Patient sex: F
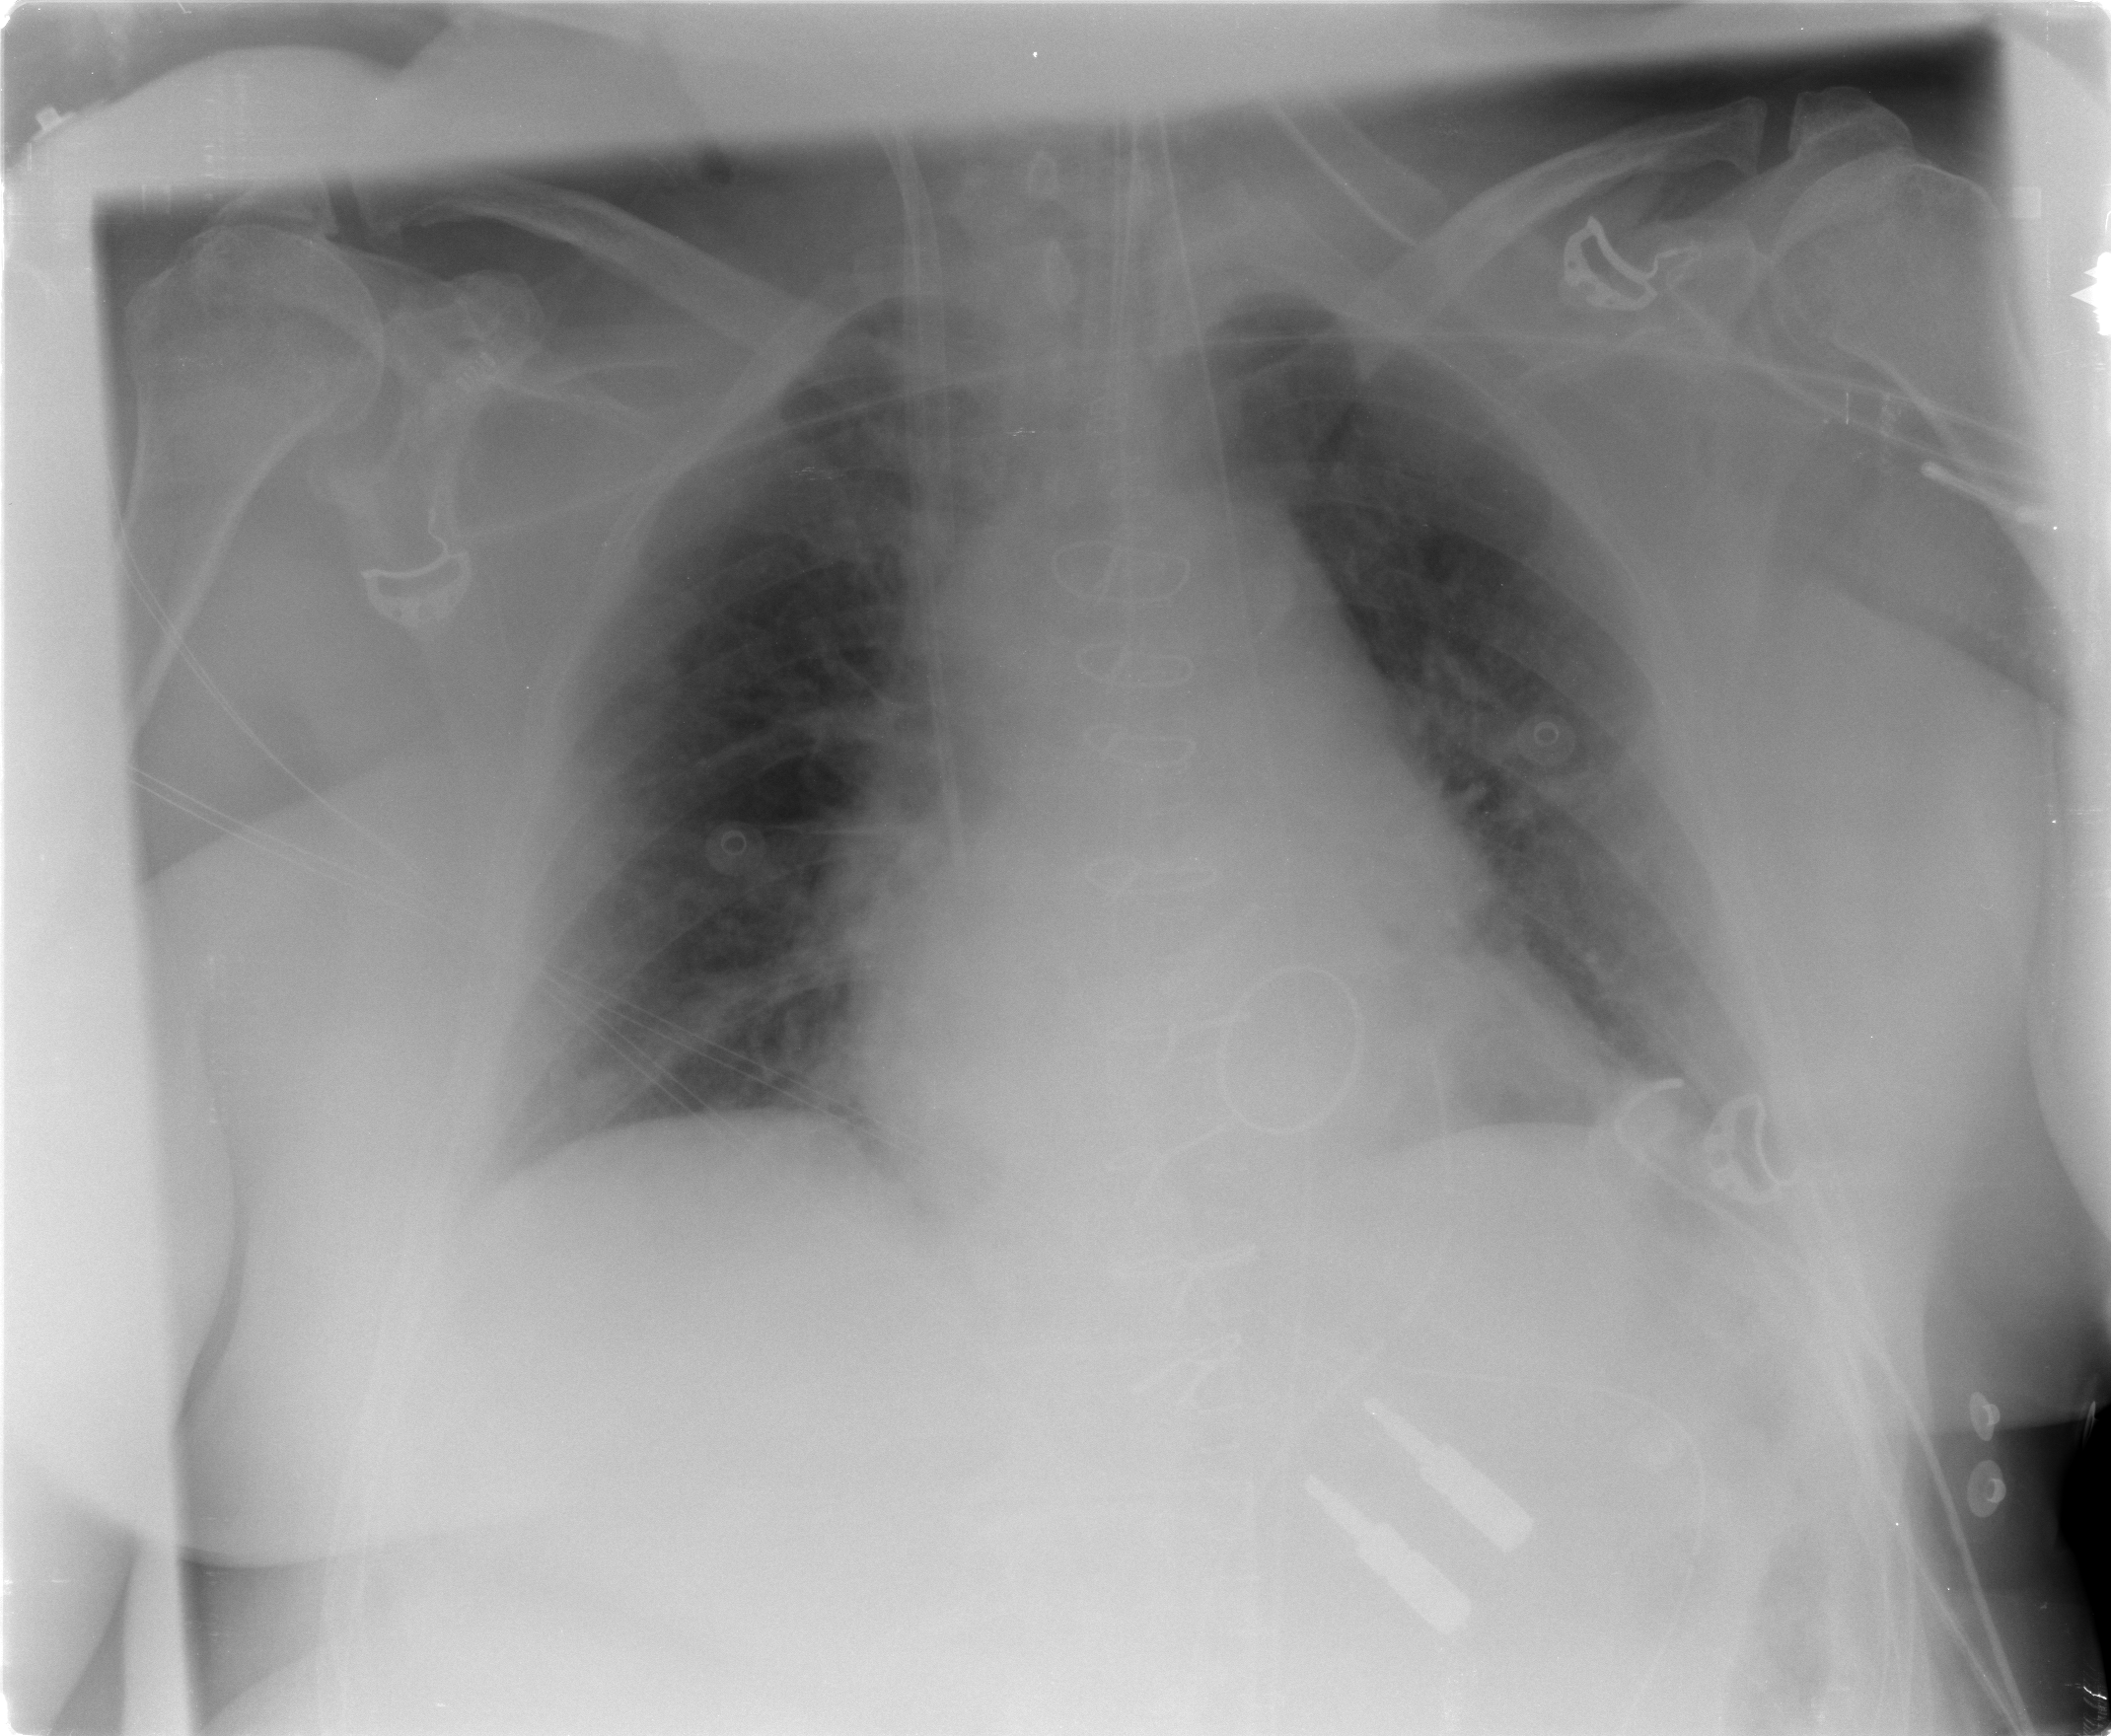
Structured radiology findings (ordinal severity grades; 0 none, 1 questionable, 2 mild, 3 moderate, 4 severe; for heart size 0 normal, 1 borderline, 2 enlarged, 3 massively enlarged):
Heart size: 2
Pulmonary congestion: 2
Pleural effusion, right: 1
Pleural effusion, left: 1
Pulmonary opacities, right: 2
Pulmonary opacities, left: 2
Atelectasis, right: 2
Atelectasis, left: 2